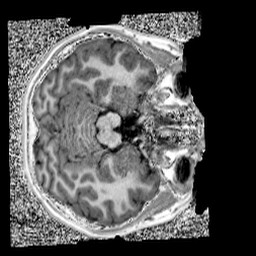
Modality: UNIT1
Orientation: axial
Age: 10
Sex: female
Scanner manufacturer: siemens
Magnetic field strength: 3 T
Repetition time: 4 s
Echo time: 0.00303 s